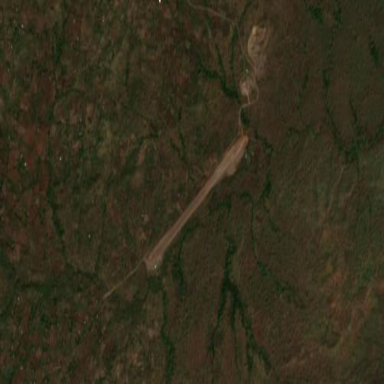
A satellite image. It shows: Airstrip at the airport.